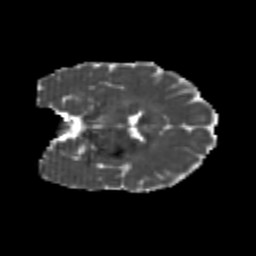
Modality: MD
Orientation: coronal
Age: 22
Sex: female
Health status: healthy
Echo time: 0.074 s